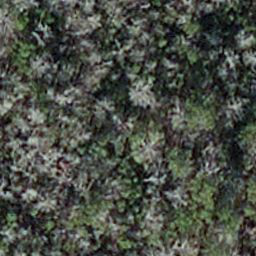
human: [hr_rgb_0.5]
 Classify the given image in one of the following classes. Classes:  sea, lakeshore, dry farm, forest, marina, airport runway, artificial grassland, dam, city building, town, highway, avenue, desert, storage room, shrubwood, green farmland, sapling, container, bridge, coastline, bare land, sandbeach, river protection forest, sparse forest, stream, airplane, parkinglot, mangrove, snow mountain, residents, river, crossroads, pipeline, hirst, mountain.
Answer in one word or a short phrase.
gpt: sapling